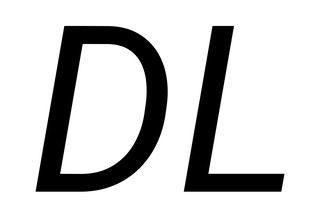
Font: Roboto-Italic_Italic